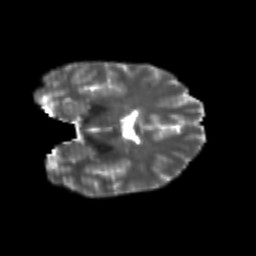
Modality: T2w
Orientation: coronal
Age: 25
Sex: female
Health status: healthy
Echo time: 0.074 s